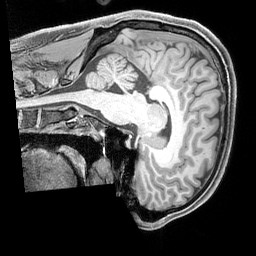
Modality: T1w
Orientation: sagittal
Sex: male
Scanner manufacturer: siemens
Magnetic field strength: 3 T
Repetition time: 2.3 s
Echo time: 0.00226 s